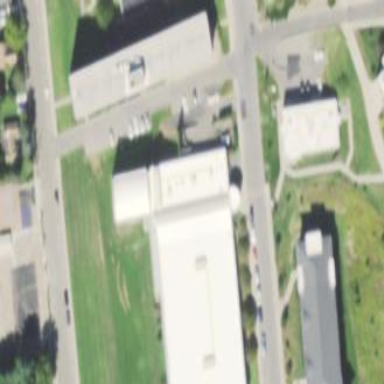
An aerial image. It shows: Sports center building.